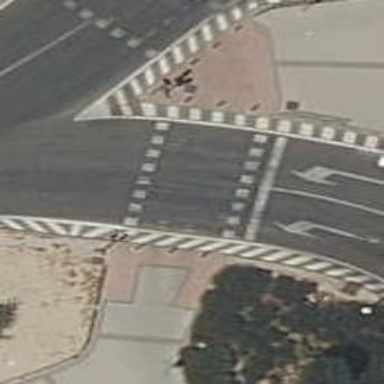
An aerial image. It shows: Road with traffic signals and zebra crossing with traffic signals.